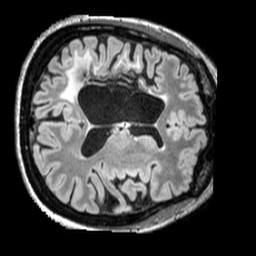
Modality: FLAIR
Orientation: axial
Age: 31
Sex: female
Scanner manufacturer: siemens
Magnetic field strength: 3 T
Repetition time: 5 s
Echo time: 0.387 s